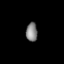
Tissue: lung
Cell type: Epithelial cells
Senescence score: 0.2291
Nuclear area (px): 214
Mean DAPI intensity: 128.706